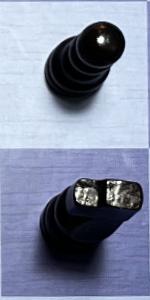
Label: Knight_Black